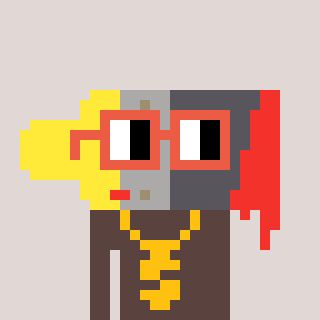
a pixel art character with square orange glasses, a paintbrush-shaped head and a darkbrown-colored body on a warm background